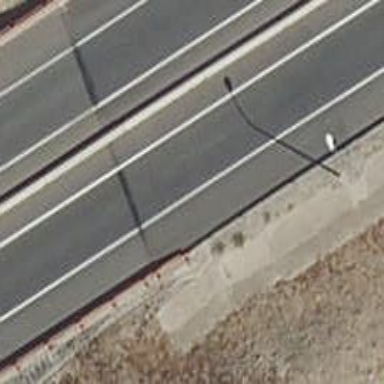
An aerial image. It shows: Asphalt surface bridge on motorway link.